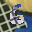
Label: 6